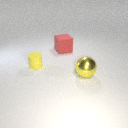
large yellow metal sphere in front of small yellow rubber cylinder